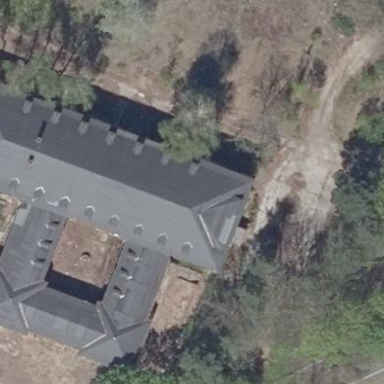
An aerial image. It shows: Building with hipped roof made of roof tiles.